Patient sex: F
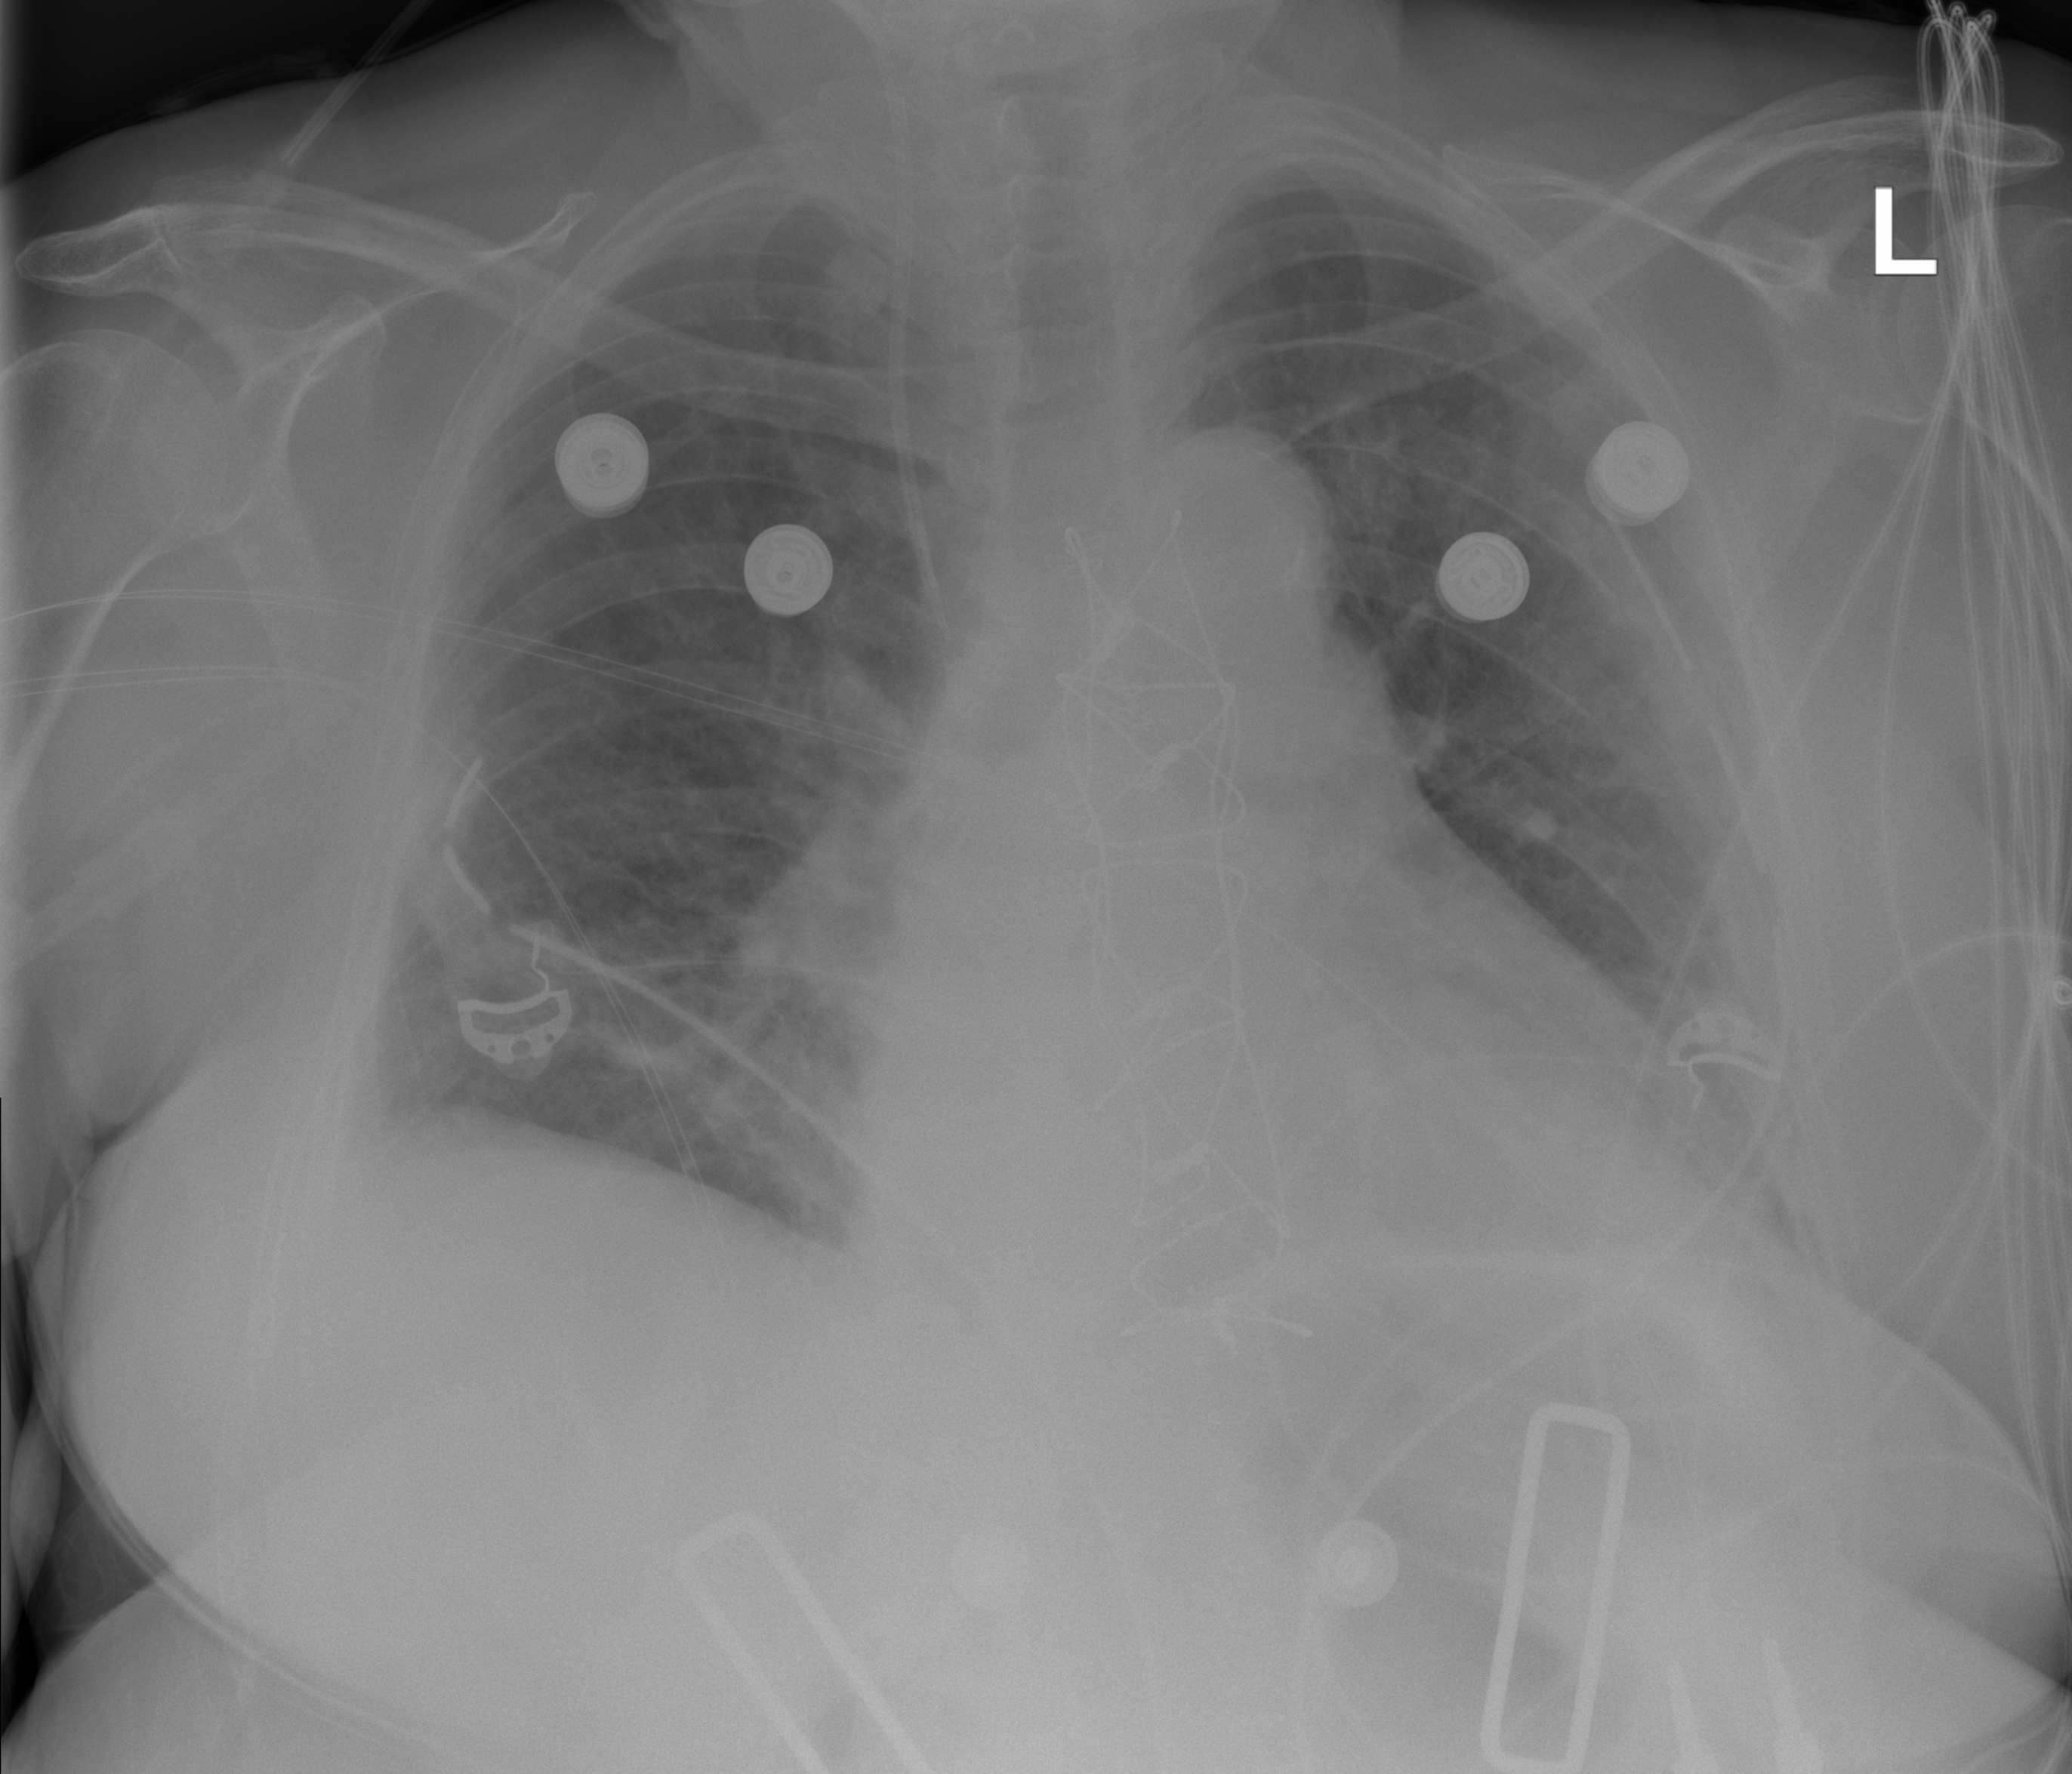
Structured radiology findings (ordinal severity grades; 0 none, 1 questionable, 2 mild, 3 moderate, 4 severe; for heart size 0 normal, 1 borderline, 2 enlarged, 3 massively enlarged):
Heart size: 0
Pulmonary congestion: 1
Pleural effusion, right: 2
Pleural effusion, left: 2
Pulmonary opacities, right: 0
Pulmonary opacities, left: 0
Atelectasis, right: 2
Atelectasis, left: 2